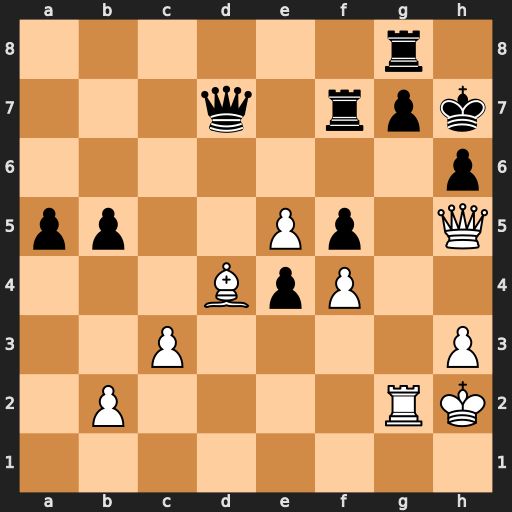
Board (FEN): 6r1/3q1rpk/7p/pp2Pp1Q/3BpP2/2P4P/1P4RK/8
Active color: w
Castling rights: -
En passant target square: -
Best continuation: Qg6+ Kh8 e6